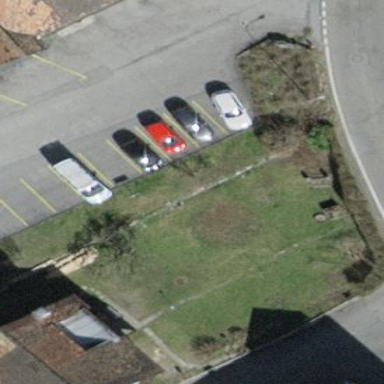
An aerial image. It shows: Parking area.